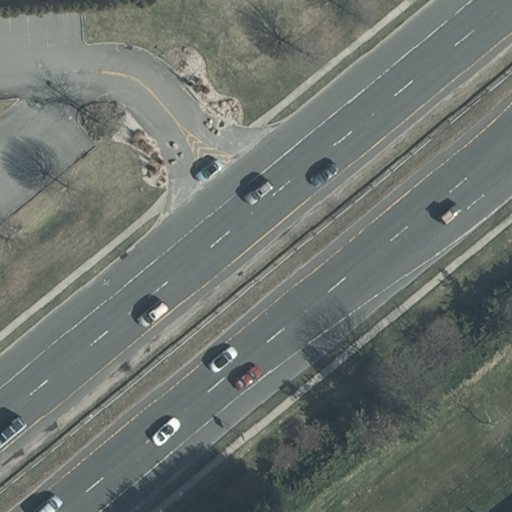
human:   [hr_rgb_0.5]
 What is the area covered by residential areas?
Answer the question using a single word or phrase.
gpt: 10632m2

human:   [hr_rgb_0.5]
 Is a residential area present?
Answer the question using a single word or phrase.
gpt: yes

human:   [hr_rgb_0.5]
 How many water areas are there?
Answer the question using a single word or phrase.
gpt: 0

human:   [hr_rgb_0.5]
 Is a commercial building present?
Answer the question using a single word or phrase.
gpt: no

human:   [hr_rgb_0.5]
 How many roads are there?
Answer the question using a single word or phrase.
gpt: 3

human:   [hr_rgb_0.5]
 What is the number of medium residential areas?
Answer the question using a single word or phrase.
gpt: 0

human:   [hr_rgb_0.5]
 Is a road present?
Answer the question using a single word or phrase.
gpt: yes

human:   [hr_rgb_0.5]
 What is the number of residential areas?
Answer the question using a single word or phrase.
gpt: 1

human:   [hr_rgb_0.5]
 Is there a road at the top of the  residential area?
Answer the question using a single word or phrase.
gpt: yes

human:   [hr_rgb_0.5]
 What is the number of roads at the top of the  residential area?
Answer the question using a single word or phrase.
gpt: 3

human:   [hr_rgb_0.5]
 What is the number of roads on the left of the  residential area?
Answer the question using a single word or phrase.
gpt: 3

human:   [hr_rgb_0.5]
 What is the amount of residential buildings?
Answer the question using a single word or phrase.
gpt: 0

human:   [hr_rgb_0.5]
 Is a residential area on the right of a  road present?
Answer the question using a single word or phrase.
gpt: yes

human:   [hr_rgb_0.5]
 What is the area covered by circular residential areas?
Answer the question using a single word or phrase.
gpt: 0m2

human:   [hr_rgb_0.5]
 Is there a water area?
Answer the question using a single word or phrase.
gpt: no

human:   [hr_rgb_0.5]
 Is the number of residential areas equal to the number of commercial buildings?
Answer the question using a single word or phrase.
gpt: no

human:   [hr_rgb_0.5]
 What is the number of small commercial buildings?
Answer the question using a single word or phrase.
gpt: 0

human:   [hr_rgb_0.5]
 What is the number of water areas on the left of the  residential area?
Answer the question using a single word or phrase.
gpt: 0

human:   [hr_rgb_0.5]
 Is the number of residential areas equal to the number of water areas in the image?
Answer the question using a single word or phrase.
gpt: no

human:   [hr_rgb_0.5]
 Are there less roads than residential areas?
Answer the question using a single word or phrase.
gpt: no

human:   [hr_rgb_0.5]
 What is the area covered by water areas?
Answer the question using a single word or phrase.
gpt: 0m2

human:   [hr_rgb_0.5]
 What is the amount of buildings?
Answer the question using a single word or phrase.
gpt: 0

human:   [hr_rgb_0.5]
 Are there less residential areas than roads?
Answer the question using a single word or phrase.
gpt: yes

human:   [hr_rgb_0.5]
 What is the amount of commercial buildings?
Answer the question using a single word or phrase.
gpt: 0

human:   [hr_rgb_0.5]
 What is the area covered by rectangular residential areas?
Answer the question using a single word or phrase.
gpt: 10632m2

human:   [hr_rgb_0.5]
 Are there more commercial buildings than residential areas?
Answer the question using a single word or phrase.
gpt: no

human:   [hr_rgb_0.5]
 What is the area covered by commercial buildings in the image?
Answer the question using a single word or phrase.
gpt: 0m2

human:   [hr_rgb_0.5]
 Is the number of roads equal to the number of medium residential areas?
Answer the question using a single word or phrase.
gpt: no

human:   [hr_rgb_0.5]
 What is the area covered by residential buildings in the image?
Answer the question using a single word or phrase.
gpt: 0m2

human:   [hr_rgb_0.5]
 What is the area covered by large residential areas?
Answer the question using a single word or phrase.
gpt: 10632m2

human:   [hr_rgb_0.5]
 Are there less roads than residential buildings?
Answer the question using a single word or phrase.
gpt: no

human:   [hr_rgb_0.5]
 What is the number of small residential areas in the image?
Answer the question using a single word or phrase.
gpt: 0

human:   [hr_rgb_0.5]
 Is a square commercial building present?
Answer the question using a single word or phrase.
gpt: no

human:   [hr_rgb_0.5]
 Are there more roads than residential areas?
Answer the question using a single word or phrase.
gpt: yes

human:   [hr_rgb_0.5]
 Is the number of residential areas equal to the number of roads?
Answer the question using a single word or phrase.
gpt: no

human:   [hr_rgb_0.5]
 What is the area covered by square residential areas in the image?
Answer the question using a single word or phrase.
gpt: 0m2

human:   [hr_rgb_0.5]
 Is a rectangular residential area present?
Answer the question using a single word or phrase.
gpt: yes

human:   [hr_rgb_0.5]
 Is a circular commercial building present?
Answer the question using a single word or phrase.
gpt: no

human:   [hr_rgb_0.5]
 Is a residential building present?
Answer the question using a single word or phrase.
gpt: no

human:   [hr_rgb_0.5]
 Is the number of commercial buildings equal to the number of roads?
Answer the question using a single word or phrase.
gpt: no

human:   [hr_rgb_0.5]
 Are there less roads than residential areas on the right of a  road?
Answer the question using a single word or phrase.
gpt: no

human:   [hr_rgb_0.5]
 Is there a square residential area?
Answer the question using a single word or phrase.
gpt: no

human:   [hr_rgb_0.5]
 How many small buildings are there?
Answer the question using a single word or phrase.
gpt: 0

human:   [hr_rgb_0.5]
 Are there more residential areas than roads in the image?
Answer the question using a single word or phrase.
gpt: no

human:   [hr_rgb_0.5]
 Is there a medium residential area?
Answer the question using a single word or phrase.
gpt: no

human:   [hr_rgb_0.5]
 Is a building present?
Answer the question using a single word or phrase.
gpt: no

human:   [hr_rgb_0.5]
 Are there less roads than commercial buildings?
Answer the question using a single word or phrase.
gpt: no

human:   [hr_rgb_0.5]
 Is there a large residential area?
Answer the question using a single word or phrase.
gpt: yes

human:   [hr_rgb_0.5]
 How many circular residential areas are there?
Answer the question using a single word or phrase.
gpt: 0

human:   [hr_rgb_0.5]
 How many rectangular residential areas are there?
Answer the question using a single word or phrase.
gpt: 1

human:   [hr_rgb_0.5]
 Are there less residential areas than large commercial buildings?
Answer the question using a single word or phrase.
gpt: no

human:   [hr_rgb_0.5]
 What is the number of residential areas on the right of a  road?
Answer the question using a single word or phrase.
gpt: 1

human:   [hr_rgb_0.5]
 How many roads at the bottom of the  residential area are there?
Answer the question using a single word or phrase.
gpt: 0

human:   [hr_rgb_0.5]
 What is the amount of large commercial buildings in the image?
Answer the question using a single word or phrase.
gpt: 0

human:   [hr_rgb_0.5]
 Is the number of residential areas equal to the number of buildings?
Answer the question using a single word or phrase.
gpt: no

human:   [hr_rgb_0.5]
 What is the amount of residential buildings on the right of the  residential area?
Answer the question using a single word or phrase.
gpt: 0

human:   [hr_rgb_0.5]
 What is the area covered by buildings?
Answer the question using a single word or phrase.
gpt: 0m2

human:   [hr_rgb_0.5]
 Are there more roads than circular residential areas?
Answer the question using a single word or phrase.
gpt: yes

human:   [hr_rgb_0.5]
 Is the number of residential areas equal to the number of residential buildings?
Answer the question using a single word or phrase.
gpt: no

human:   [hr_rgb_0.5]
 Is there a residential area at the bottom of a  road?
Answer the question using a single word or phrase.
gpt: yes

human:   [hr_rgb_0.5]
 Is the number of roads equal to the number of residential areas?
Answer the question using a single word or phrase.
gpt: no

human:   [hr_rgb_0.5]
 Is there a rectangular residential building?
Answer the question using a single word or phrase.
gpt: no

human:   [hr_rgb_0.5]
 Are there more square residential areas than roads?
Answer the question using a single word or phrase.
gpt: no

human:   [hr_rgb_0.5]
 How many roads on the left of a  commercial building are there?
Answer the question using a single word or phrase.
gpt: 0